Question: I have XML file with layout to show fields in listview. I need flexibility this fields showed.
'''
<?xml version="1.0" encoding="utf-8"?>
<LinearLayout xmlns:android="http://schemas.android.com/apk/res/android"
android:orientation="vertical"
android:layout_width="match_parent"
android:layout_height="match_parent">
<TextView
android:text="Nome da Oficina"
android:id="@+id/tvOficinaNome"/>
<TextView
android:text="Endereco da Oficina"
android:id="@+id/tvOficinaEnd"/>
<TextView
android:text="Bairro da Oficina"
android:id="@+id/tvOficinaBairro"/>
</LinearLayout>
'''
In some cases, only "Nome da Oficina" must be showed. In other, only "Nome da Oficina" and "Endereco da Oficina" must be showed. In other, only "Nome da Oficina" and "Bairro da Oficina" must be showed. And in other, the three textviews.
My problem is the space between lists. How to solve?!
ps. I'm using ViewHolder extendending ArrayAdapter.
.
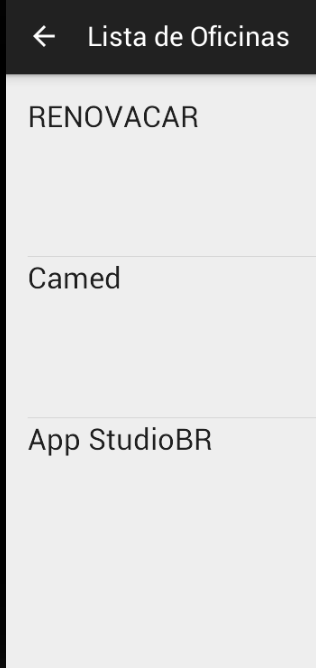
Answer: Your layout should have the wrap_content for its height:
'''
<?xml version="1.0" encoding="utf-8"?>
<LinearLayout xmlns:android="http://schemas.android.com/apk/res/android"
android:orientation="vertical"
android:layout_width="match_parent"
android:layout_height="wrap_content">
<TextView
android:text="Nome da Oficina"
android:id="@+id/tvOficinaNome"/>
<TextView
android:text="Endereco da Oficina"
android:id="@+id/tvOficinaEnd"/>
<TextView
android:text="Bairro da Oficina"
android:id="@+id/tvOficinaBairro"/>
</LinearLayout>
'''
Also, in your adapter, set the visibility to 'View.GONE' for the textview(s) you want to hide, for example:
'''
@Override
public View getView(int position, View convertView, ViewGroup parent) {
. . .
tvOficinaBairro.setVisibility(View.GONE)
return convertView;
}
'''